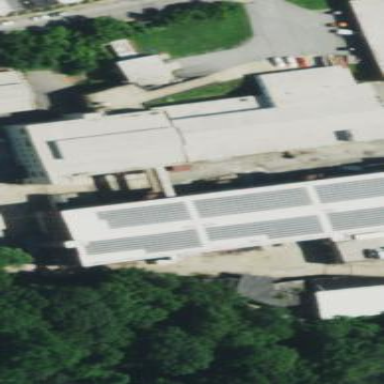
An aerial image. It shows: Industrial building.